Interaction volume radius: 5 \u00c5
Interaction volume height: 10 \u00c5
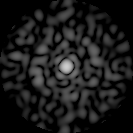
Disorder parameter: 0.8825